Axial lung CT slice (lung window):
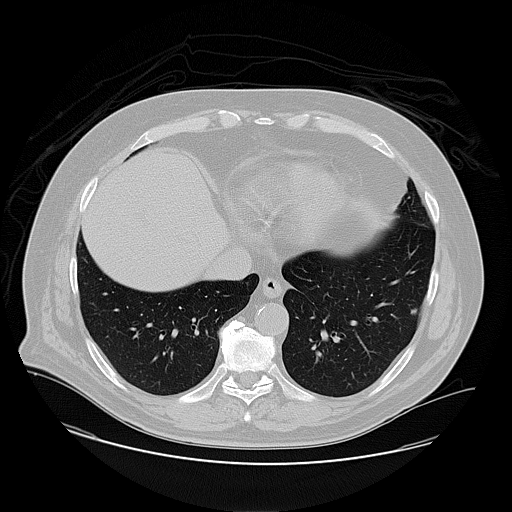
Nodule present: yes
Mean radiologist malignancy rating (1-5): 2.5